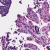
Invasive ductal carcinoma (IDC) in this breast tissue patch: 1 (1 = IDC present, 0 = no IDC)